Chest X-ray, AP view. Patient: 62 years old, sex M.
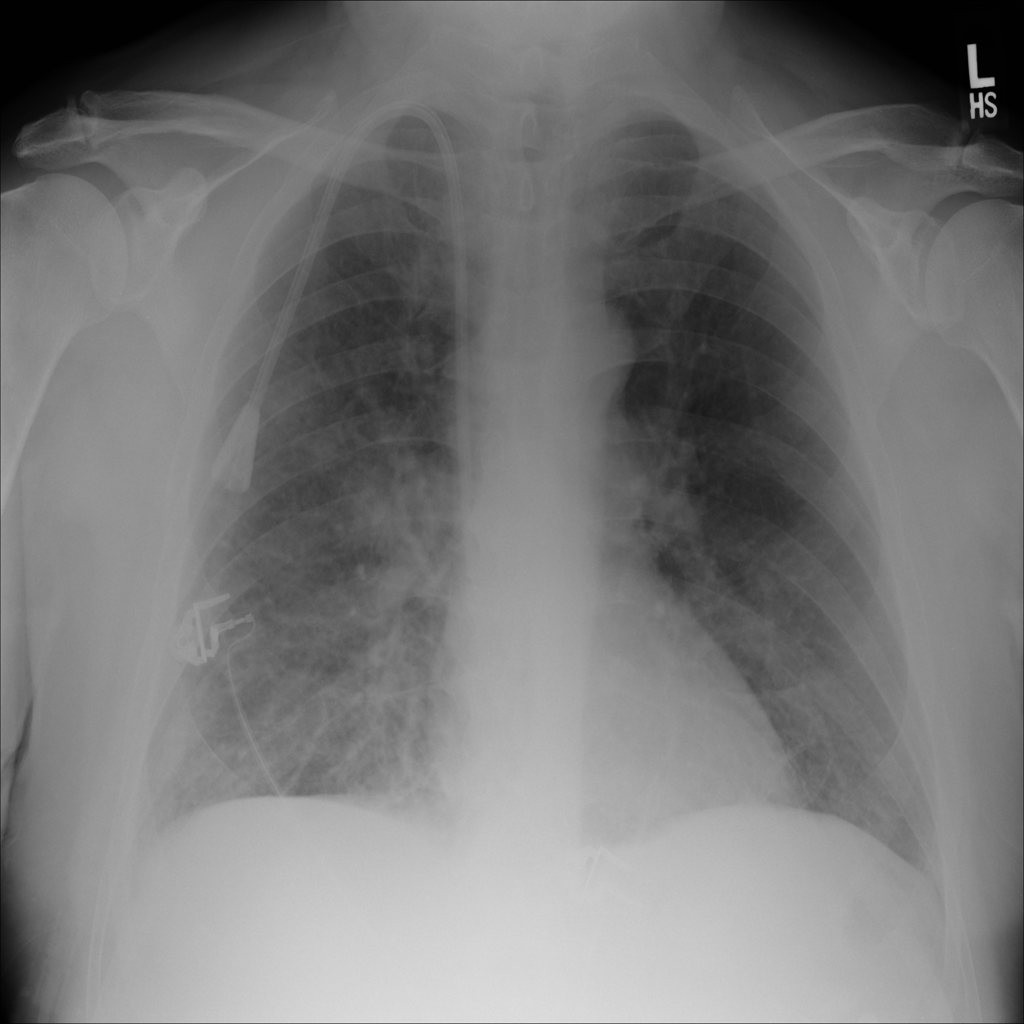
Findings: Edema, Infiltration